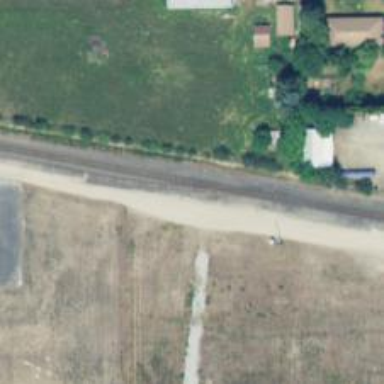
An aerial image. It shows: Railway siding for service.